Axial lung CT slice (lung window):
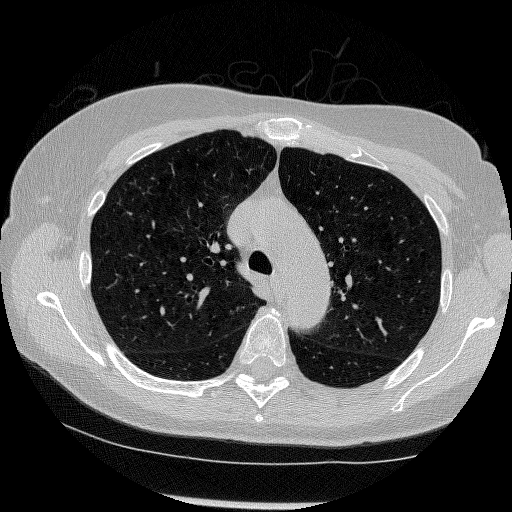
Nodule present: no